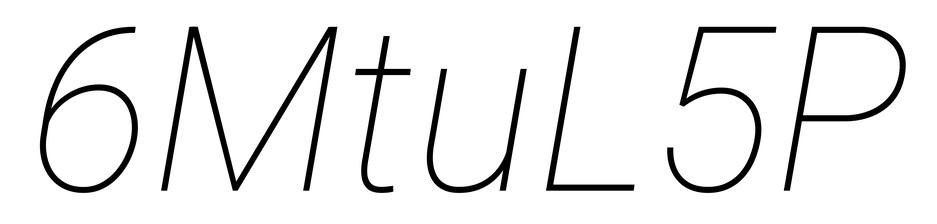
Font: Roboto-Italic_Thin_Italic